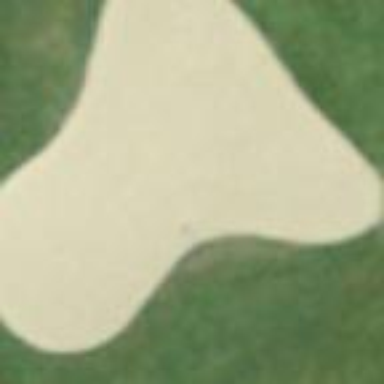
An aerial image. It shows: Sand bunker on golf course.